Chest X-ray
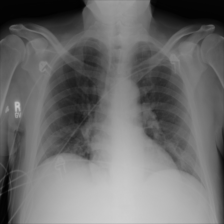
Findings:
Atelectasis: negative
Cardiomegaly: negative
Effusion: negative
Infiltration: positive
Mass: negative
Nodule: negative
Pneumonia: negative
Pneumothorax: negative
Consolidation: negative
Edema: negative
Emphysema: negative
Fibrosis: negative
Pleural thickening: negative
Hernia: negative